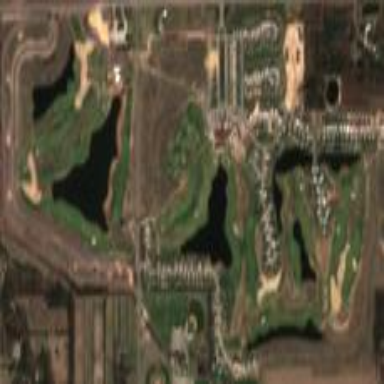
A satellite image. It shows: Golf course.